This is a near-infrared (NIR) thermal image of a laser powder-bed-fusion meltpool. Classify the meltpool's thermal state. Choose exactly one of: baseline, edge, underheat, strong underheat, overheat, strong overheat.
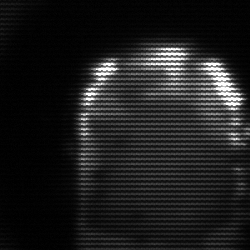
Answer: baseline